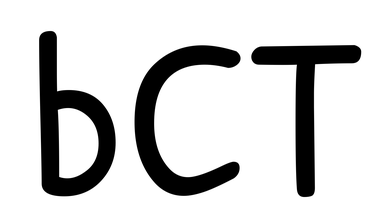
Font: PatrickHand-Regular